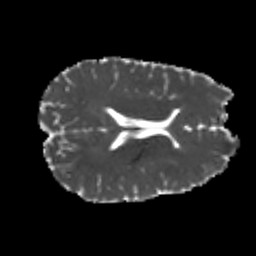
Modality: MD
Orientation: axial
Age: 23
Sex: male
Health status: healthy
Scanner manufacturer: philips
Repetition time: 7.477 s
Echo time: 0.08753 s